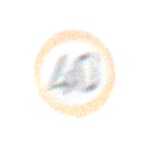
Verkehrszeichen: Geschwindigkeit40
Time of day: MorningAfternoon
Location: Outdoor (Urban)
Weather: Clear
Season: NotSpecified
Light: Natural